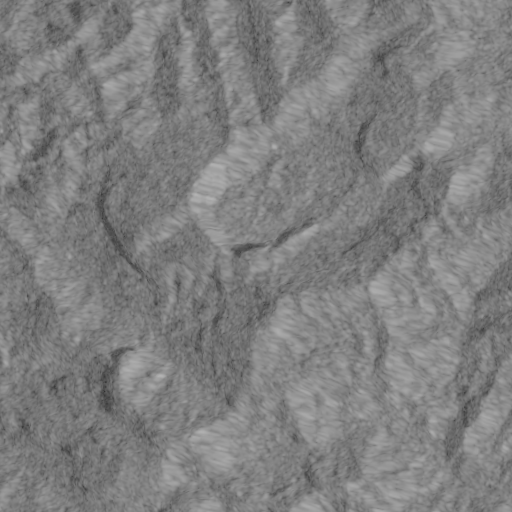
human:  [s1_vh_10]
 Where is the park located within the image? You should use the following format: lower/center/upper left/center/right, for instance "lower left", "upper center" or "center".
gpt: The park is located in the lower right of the image.
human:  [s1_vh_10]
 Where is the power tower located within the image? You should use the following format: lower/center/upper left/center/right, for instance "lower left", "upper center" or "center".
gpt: The power tower is located in the upper right of the image.
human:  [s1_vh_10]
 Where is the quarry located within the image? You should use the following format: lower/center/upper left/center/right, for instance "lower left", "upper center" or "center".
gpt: The quarry is located in the upper left of the image.
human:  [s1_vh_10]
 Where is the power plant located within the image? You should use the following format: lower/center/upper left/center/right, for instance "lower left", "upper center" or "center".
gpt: There is no power plant in the image.

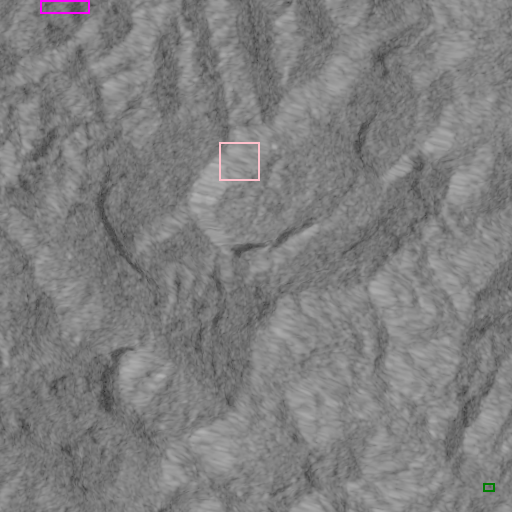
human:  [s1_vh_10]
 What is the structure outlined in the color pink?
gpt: The structure outlined in pink is a crop field.
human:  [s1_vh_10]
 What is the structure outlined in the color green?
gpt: The structure outlined in green is a park.
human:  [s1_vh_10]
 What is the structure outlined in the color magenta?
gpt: The structure outlined in magenta is a quarry.
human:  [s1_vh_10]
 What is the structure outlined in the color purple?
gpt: There is no purple outline.